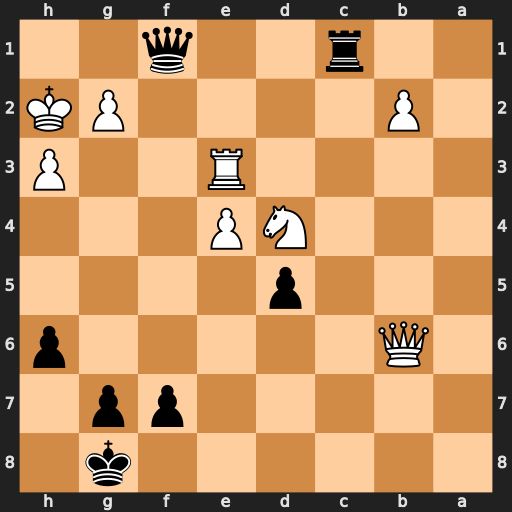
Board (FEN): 6k1/5pp1/1Q5p/3p4/3NP3/4R2P/1P4PK/2r2q2
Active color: b
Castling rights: -
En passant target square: -
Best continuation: Qg1+ Kg3 Qxe3+